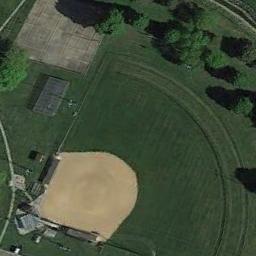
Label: baseball_diamond